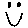
Label: smiley face